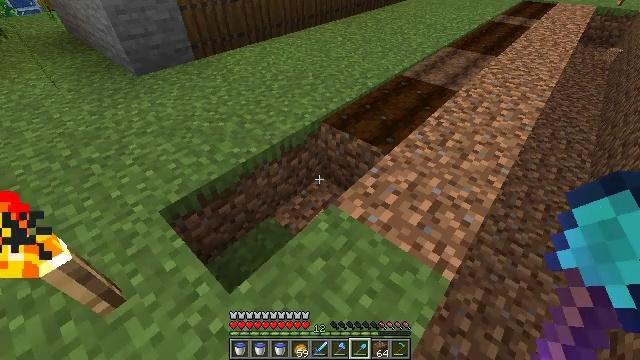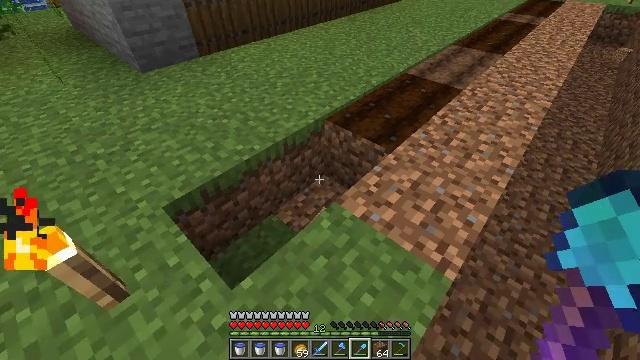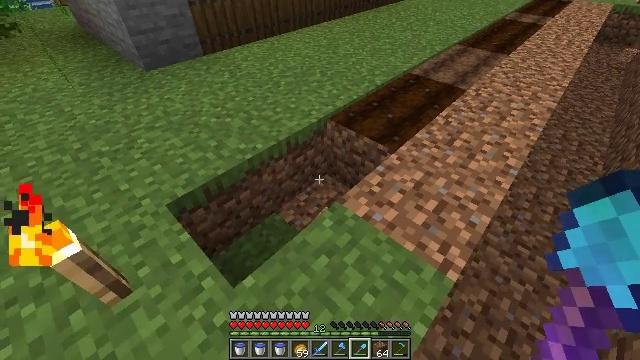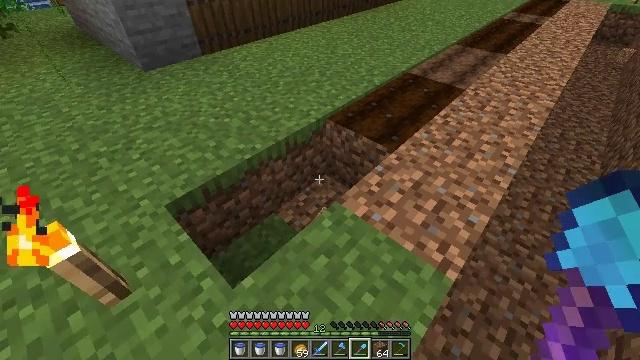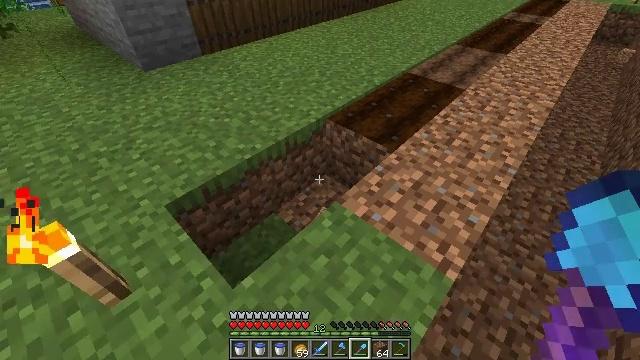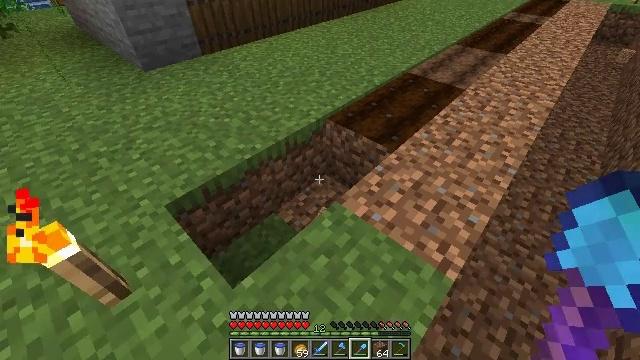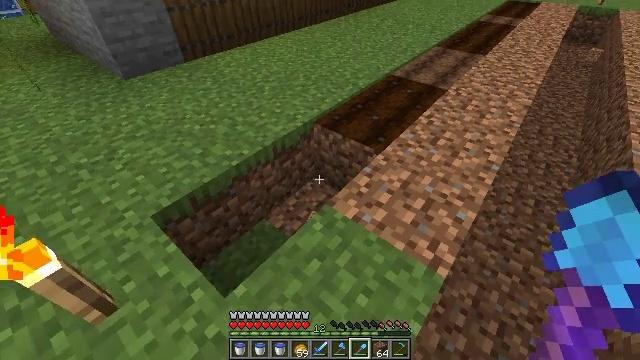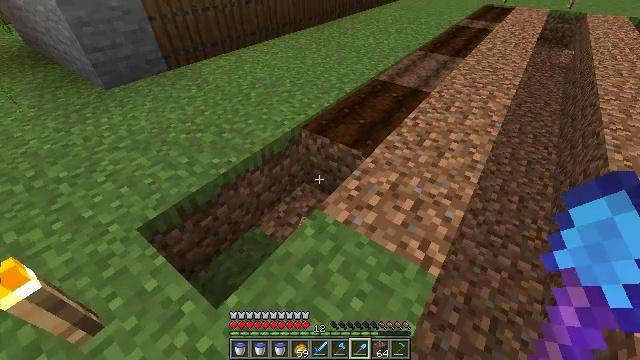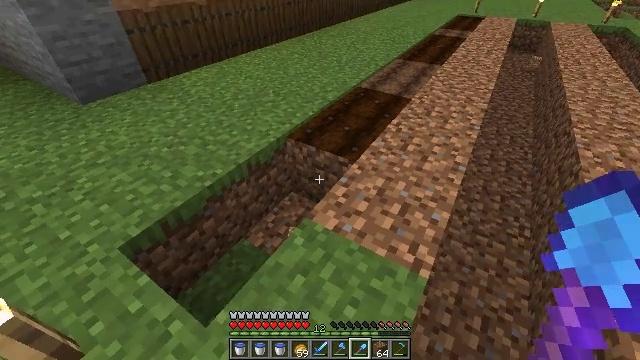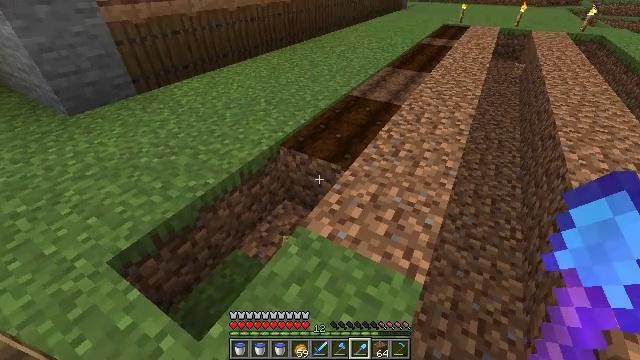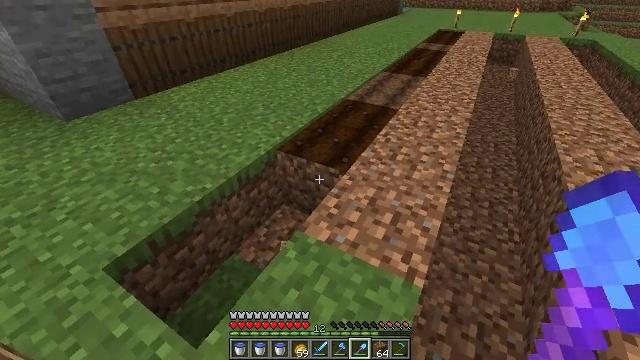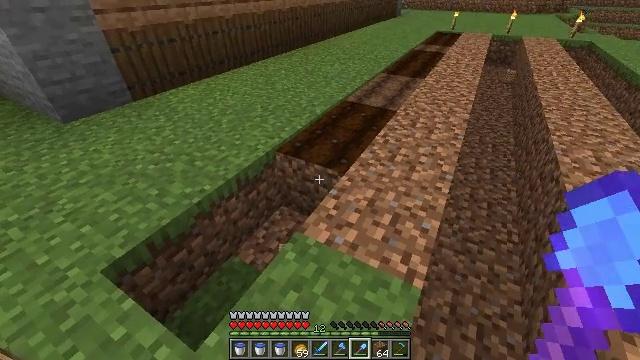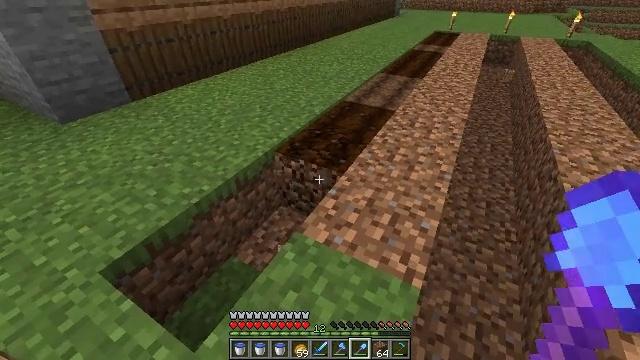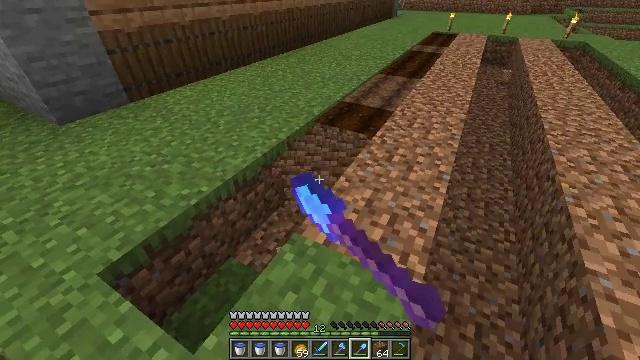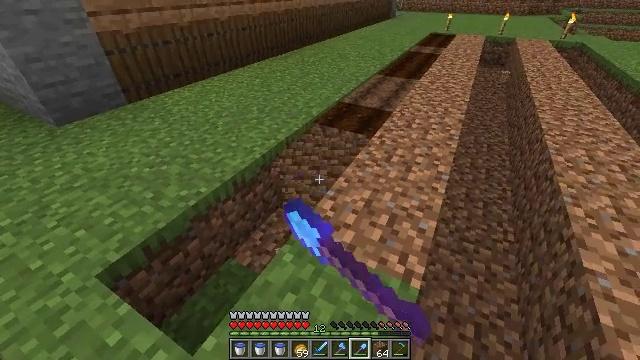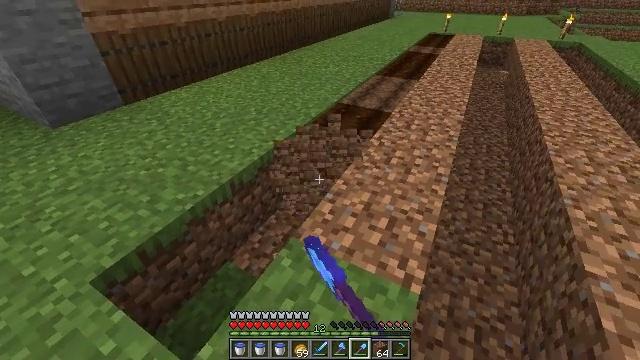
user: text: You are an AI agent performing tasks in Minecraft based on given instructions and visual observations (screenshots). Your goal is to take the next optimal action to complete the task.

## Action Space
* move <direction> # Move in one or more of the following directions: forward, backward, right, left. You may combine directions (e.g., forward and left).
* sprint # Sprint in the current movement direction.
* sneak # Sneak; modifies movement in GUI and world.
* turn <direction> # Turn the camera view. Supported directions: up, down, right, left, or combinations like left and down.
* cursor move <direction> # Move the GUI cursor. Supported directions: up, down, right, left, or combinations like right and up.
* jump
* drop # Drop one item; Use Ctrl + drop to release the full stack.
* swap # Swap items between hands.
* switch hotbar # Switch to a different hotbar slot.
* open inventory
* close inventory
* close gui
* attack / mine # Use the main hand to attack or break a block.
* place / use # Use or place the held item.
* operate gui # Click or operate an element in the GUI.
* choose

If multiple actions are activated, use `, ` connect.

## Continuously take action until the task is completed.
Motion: motion action
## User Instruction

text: Harvest farmland back to plain soil.
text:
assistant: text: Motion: no_op
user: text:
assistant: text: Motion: no_op
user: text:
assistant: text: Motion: no_op
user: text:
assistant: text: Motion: no_op
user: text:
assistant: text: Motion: no_op
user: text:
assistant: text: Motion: turn right
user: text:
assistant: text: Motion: turn right and up
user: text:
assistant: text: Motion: turn right and up
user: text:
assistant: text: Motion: turn right and up
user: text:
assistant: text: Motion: no_op
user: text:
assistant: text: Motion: no_op
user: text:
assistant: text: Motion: attack / mine
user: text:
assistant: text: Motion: attack / mine
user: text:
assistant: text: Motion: attack / mine
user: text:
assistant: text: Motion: move forward, attack / mine
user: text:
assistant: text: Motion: move forward and move left, attack / mine
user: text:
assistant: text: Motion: move forward and move left, turn right, attack / mine
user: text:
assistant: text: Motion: move forward and move left, turn right, attack / mine
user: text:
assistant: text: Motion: move forward and move left, turn right, attack / mine
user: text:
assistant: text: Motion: move forward and move left, turn right, attack / mine
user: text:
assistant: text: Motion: move forward and move left, turn right
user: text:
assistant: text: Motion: move forward and move left, turn right
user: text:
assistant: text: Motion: move forward and move left, turn right and up
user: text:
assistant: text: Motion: turn right and up
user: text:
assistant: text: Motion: turn right and up
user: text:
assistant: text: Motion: no_op
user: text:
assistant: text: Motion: no_op
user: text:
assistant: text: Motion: no_op
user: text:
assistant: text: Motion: no_op
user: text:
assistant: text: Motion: no_op